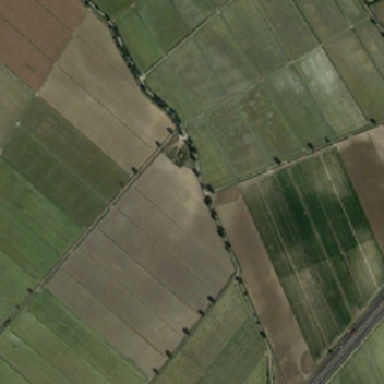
Several trees were planted near the farm .